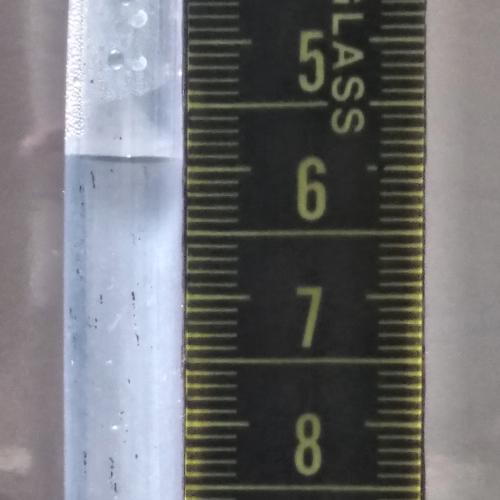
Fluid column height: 5.9 cm